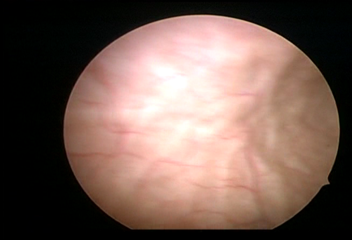
Modality: WLC
Class: Normal mucosa
Bladder cancer association: No